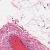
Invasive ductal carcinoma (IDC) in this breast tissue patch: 0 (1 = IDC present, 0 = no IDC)